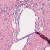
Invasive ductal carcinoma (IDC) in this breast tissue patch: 0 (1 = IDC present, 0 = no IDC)